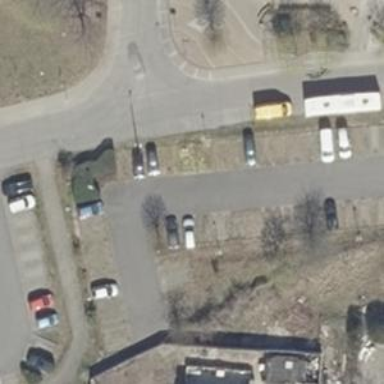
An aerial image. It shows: Parking area with surface.